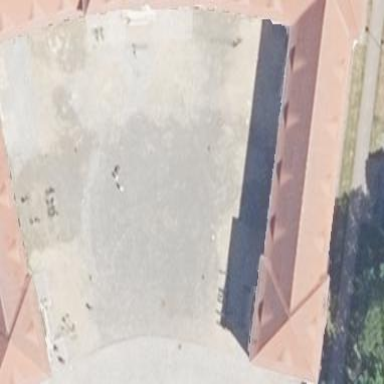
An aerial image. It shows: White town hall building with roof made of roof tiles.